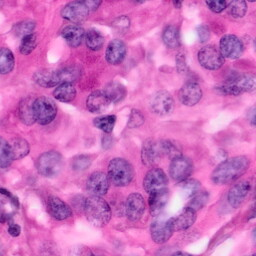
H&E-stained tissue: Pancreatic